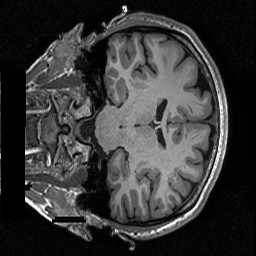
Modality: T1w
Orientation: coronal